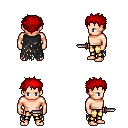
a pixel art fantasy rpg character, male body template, human, light skin, black tattered cape, gold greaves, red bedhead hairstyle, dagger, four views (front, back, left, right), 2x2 character sprite sheet, small pixel art, hard edges, no anti-aliasing